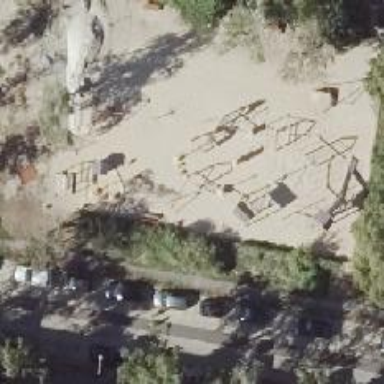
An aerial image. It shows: Playground area for leisure activities on the land.